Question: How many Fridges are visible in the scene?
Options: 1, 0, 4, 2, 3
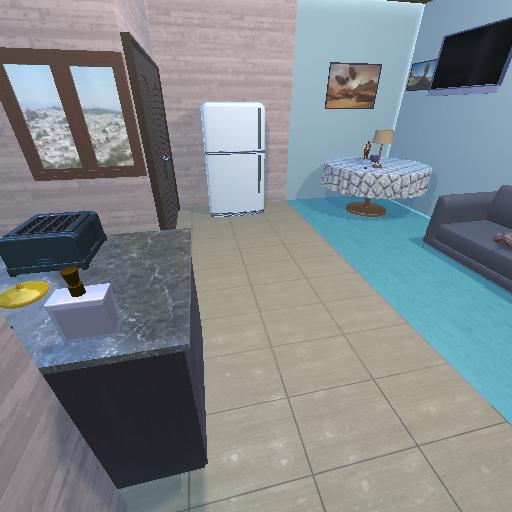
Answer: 1